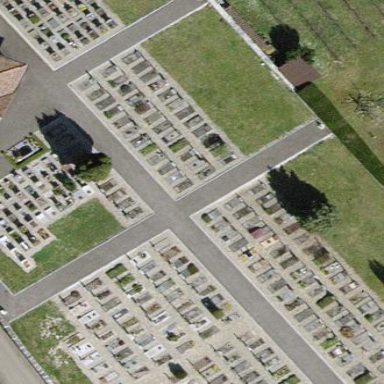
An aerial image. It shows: Cemetery.